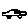
Label: car